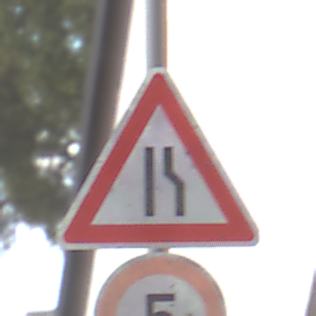
Verkehrszeichen: EinseitigVerengteFahrbahnRechts
Zusatzzeichen unten: Geschwindigkeit5
Umgebung: Roofed, Urban
Tageszeit: MorningAfternoon
Wetter: PartlyCloudy
Licht: Natural
Jahreszeit: NotSpecified
Kontrast: MediumContrast